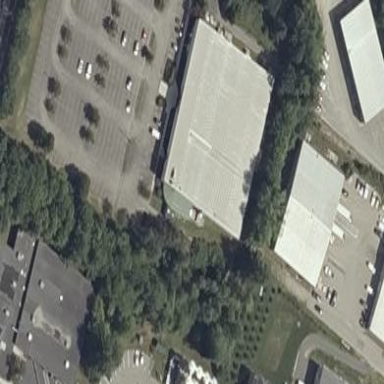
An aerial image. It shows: Building that houses bowling alley.